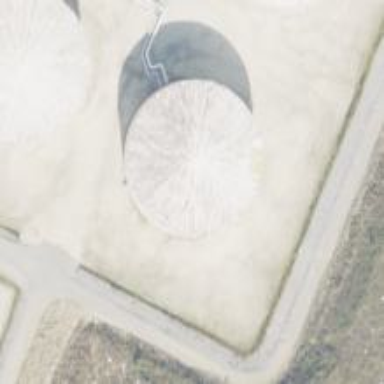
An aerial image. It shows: Storage tank which is man-made.